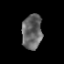
Tissue: prostate
Cell type: Epithelial cells
Senescence score: 0.3277
Nuclear area (px): 687
Mean DAPI intensity: 101.47